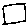
Label: square